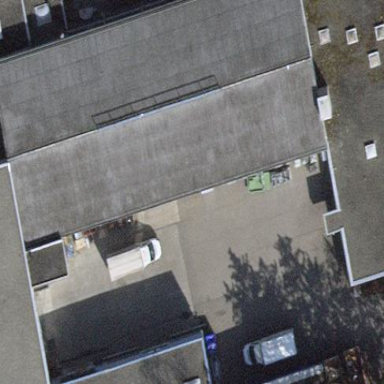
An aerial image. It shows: Commercial building.